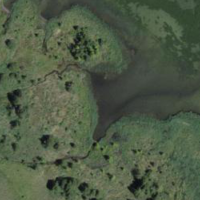
EUNIS habitat code: 23
Species observed at this site:
Leucanthemum vulgare